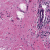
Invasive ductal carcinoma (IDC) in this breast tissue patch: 0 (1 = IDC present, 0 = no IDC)